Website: ulta-beauty
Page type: payment
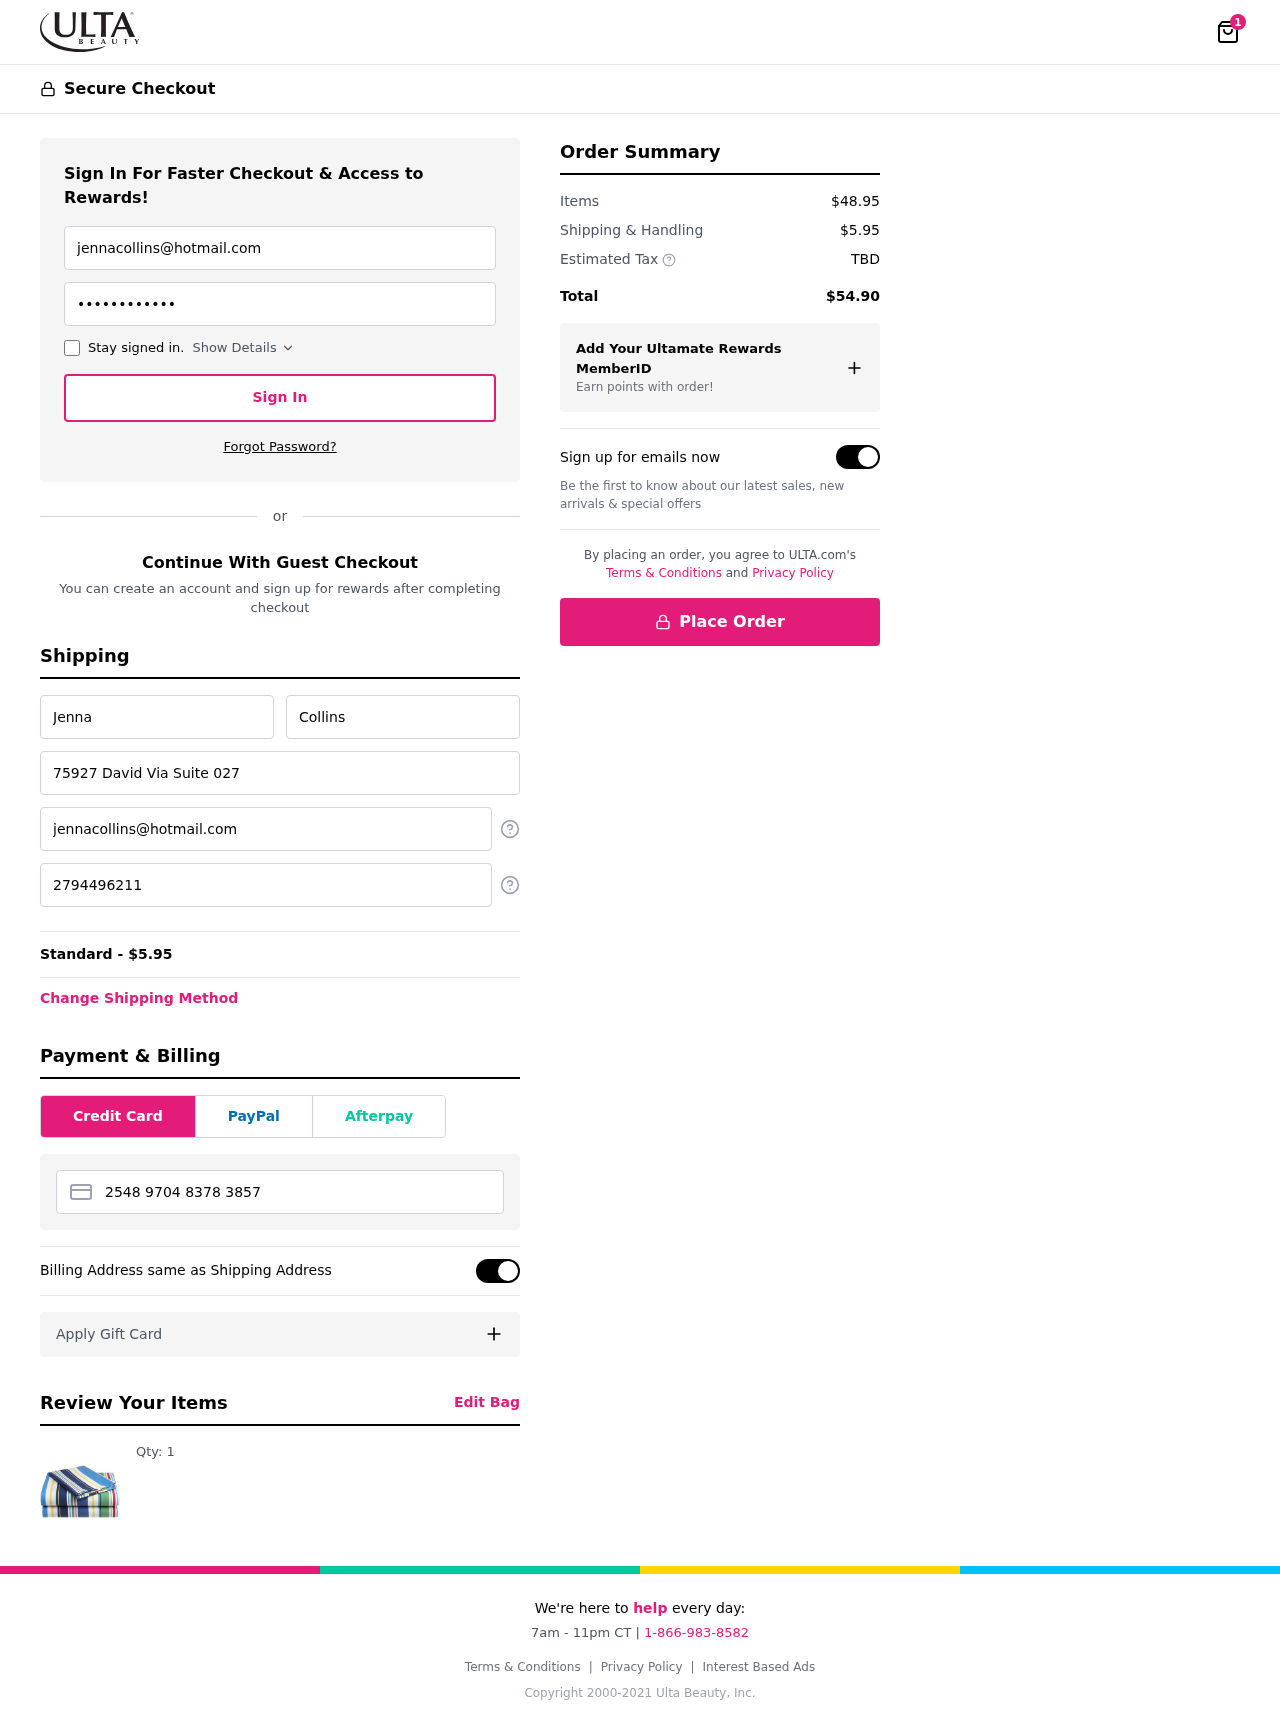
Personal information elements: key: PII_CARD_NUMBER
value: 2548 9704 8378 3857
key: PII_EMAIL
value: jennacollins@hotmail.com
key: PII_FIRSTNAME
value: Jenna
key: PII_LASTNAME
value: Collins
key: PII_PHONE
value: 2794496211
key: PII_STREET
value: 75927 David Via Suite 027
Product elements: key: PRODUCT1_QUANTITY
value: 1
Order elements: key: ORDER_NUM_ITEMS
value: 1
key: ORDER_SHIPPING_COST
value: $5.95
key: ORDER_SHIPPING_COST
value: Standard - $5.95
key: ORDER_SUBTOTAL
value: $48.95
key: ORDER_TAX
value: TBD
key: ORDER_TOTAL
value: $54.90